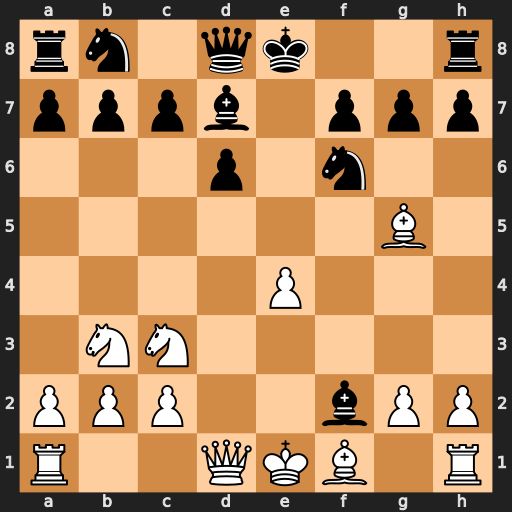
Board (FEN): rn1qk2r/pppb1ppp/3p1n2/6B1/4P3/1NN5/PPP2bPP/R2QKB1R
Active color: w
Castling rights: KQkq
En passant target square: -
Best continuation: Kxf2